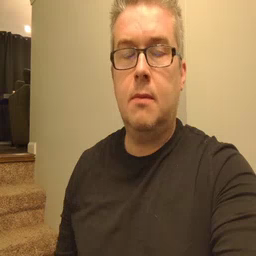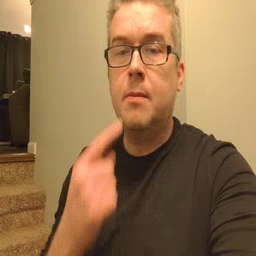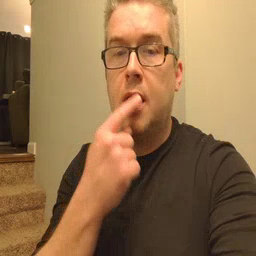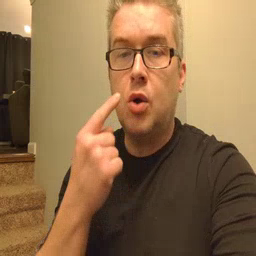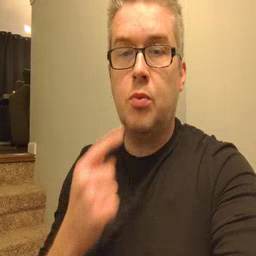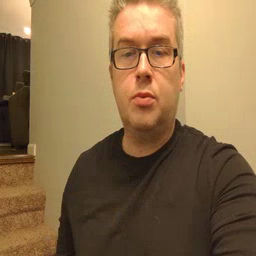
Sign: mouth